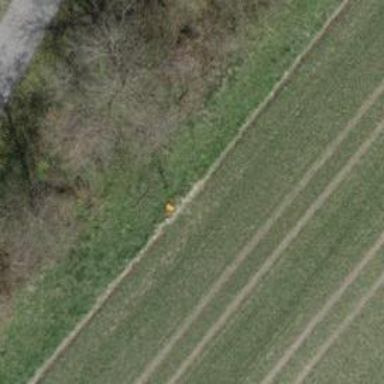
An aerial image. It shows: Aerial marker.